Question: How do I properly use the RenderScript Intrinsics.
as shown <URL>
'''
//Assuming my original Bitmap is "bm"
Bitmap outputBitmap = Bitmap.createBitmap(bm.getHeight(),
bm.getWidth(), Config.ARGB_8888);
RenderScript rs = RenderScript.create(getApplicationContext());
ScriptIntrinsicBlur theIntrinsic = ScriptIntrinsicBlur
.create(rs, Element.U8_4(rs));
Allocation tmpIn = Allocation.createFromBitmap(rs, bm);
Allocation tmpOut = Allocation.createFromBitmap(rs, outputBitmap);
theIntrinsic.setRadius(25.f);
theIntrinsic.setInput(tmpIn);
theIntrinsic.forEach(tmpOut);
tmpOut.copyTo(outputBitmap);
bm.recycle();
rs.destroy
'''
I get some black areas of the outputBitmap on initial layout, but which get filled in after the user scrolls the Scroller of the HorizontalScrollView, making the drawable "refresh" itself.
I get this error too (if it helps):
'''
09-01 05:54:11.246: E/RenderScript(11423): rsAssert failed: !mElements.size(), in frameworks/rs/rsElement.cpp at 375
'''
any suggestions regarding proper use of the RS will help.

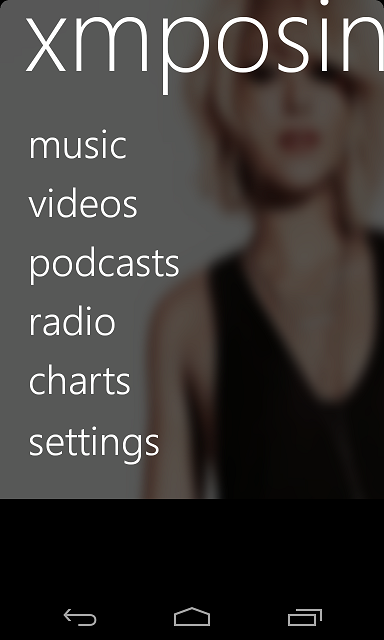
Answer: I think the problem is that you switched the order of the and arguments. It should be:
'''
Bitmap outputBitmap = Bitmap.createBitmap(bm.getWidth(), bm.getHeight(), Config.ARGB_8888);
'''